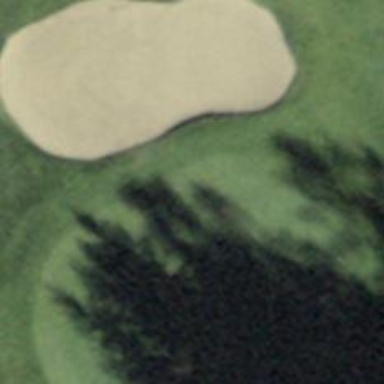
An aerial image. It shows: Golf green.